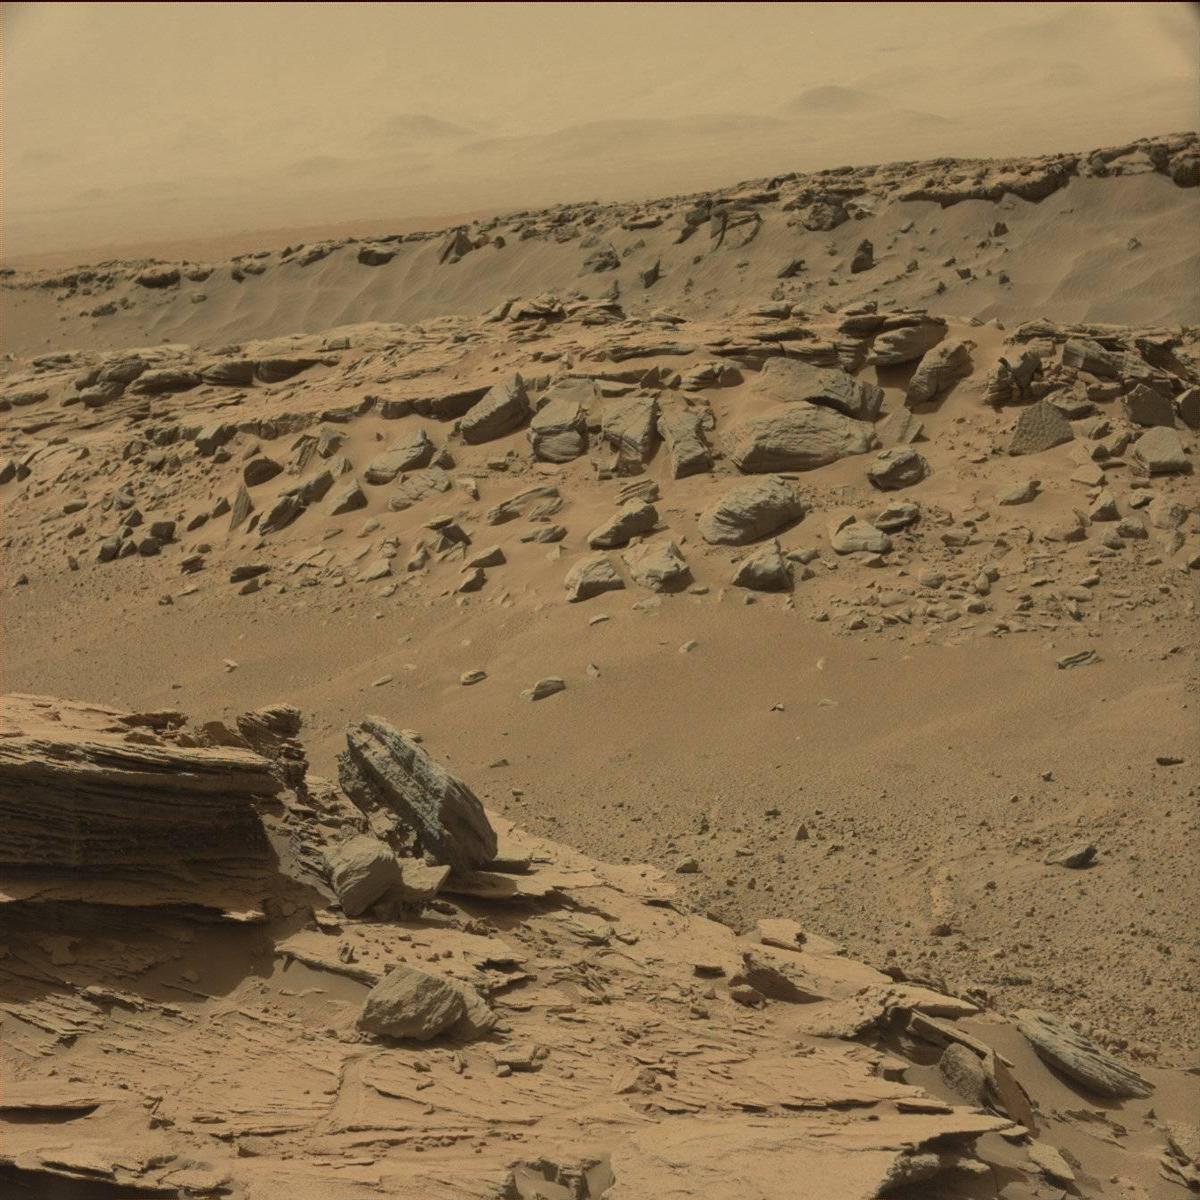
Terrain classes present: Bedrock, Ridge, Sand / Soil